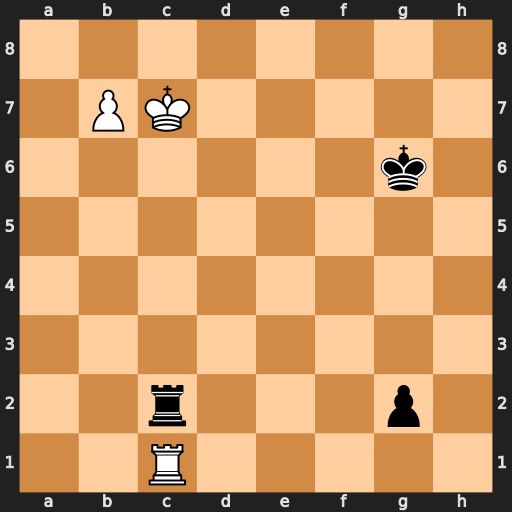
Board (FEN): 8/1PK5/6k1/8/8/8/2r3p1/2R5
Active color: w
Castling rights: -
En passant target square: -
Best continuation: Rxc2 g1=Q Rc6+ Kf5 b8=Q